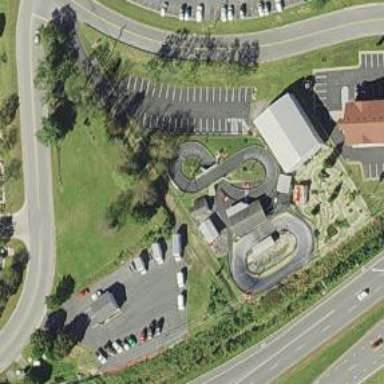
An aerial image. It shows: Karting raceway bridge.